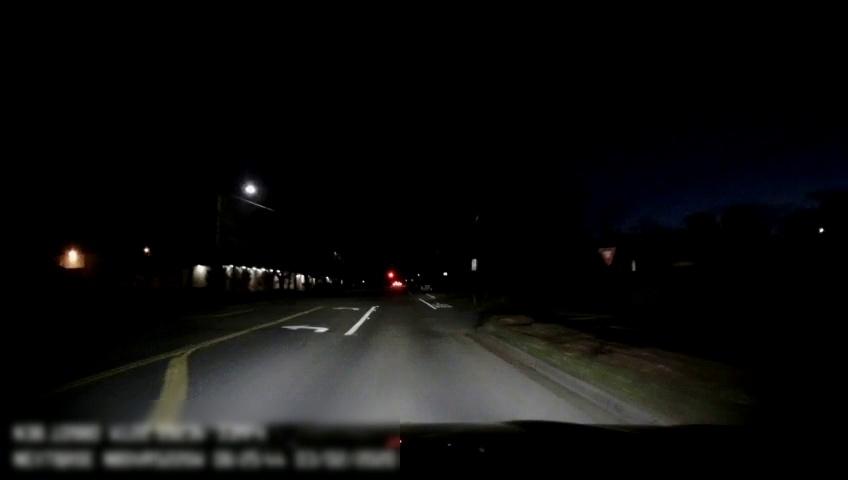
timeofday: Night
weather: Other
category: Drivable Space
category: Vehicles | Car
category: Lanes | Current Lane
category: Lanes | Alternate Lane
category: Lanes | Alternate Lane
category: Lanes | Alternate Lane
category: Lanes | Current Lane
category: Lanes | Current Lane
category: Traffic | Signs
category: Traffic | Signs